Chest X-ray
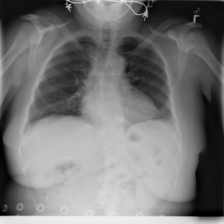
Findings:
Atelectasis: positive
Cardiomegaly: positive
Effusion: positive
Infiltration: positive
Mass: negative
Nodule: negative
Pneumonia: negative
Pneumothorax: negative
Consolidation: negative
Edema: negative
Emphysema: negative
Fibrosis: negative
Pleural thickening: negative
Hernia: negative